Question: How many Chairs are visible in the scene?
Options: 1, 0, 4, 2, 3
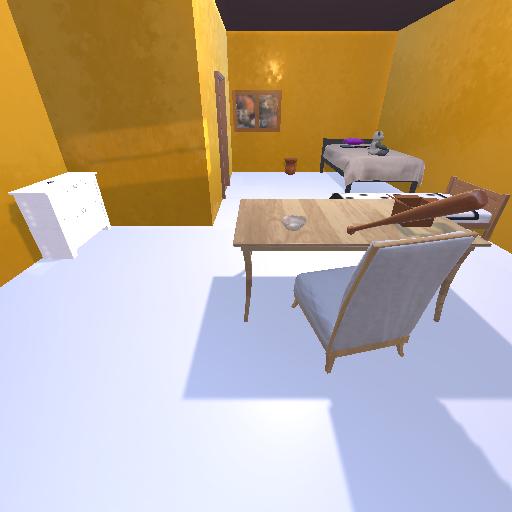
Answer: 1